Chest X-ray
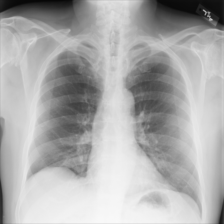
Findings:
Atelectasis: negative
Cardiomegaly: negative
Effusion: negative
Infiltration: negative
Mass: negative
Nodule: negative
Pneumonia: negative
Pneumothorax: negative
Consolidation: negative
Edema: negative
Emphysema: negative
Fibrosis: negative
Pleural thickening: negative
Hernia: negative